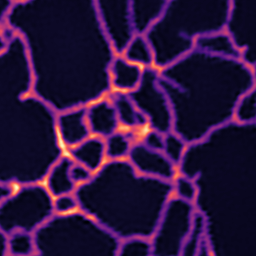
Label: Super-resolution ER image